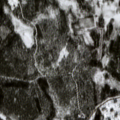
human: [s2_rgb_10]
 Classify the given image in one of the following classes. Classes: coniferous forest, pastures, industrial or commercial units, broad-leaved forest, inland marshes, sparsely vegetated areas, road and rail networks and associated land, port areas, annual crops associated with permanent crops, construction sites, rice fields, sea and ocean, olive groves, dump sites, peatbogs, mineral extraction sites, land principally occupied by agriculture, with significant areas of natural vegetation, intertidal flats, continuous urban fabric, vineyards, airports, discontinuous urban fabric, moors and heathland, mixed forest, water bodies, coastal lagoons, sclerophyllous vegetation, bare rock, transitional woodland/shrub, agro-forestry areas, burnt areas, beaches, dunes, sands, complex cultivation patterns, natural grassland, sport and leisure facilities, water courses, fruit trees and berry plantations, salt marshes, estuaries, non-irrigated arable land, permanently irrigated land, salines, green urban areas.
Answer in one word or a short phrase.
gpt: coniferous forest, transitional woodland/shrub